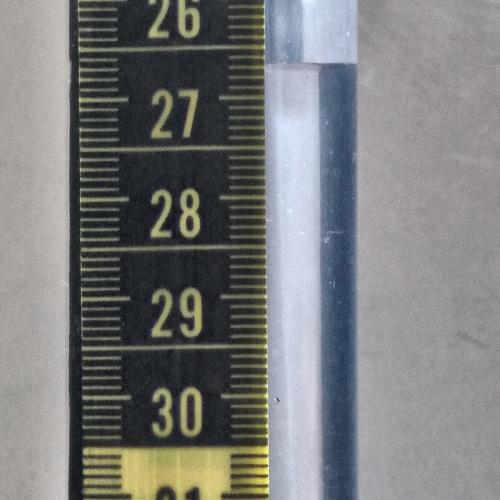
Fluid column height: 26.7 cm